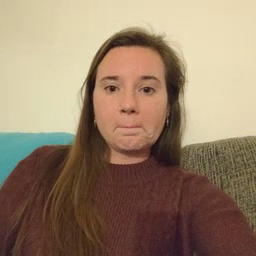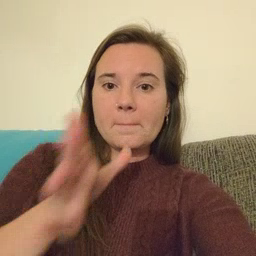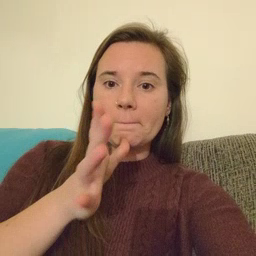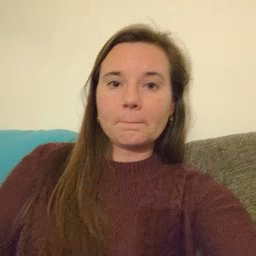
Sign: mom